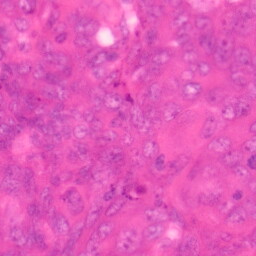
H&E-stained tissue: Colon